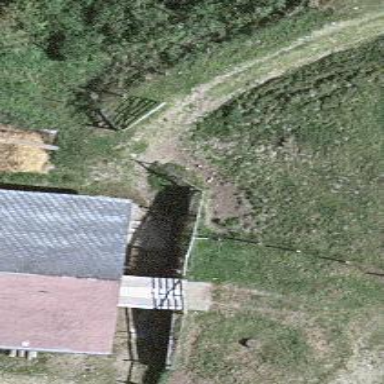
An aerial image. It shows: Gate.